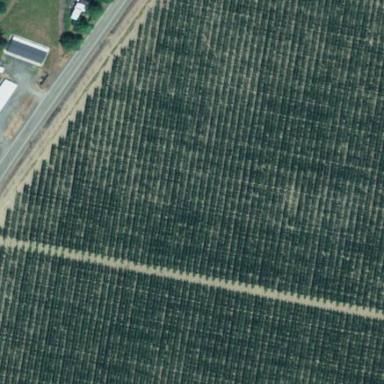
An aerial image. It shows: Orchard.